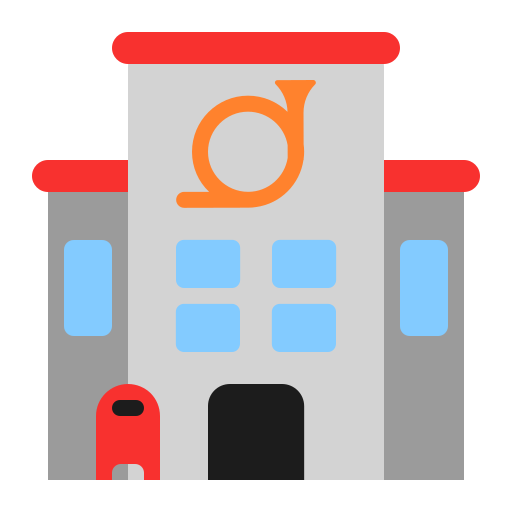
post office flat